Question: I've been looking for a way to solve this problem. I'm new to programming and was hoping someone could walk me through the thought process to solve this.
Write a program in Python that sorts all teh vertices in V = {1,...,n} according to the decreasing order of their degrees in a stable manner, for random input graph G ={V,E}.
Let V = {1,2,3,4,5} and

As a result, the output is given by B = {4,2,3,5,1}.
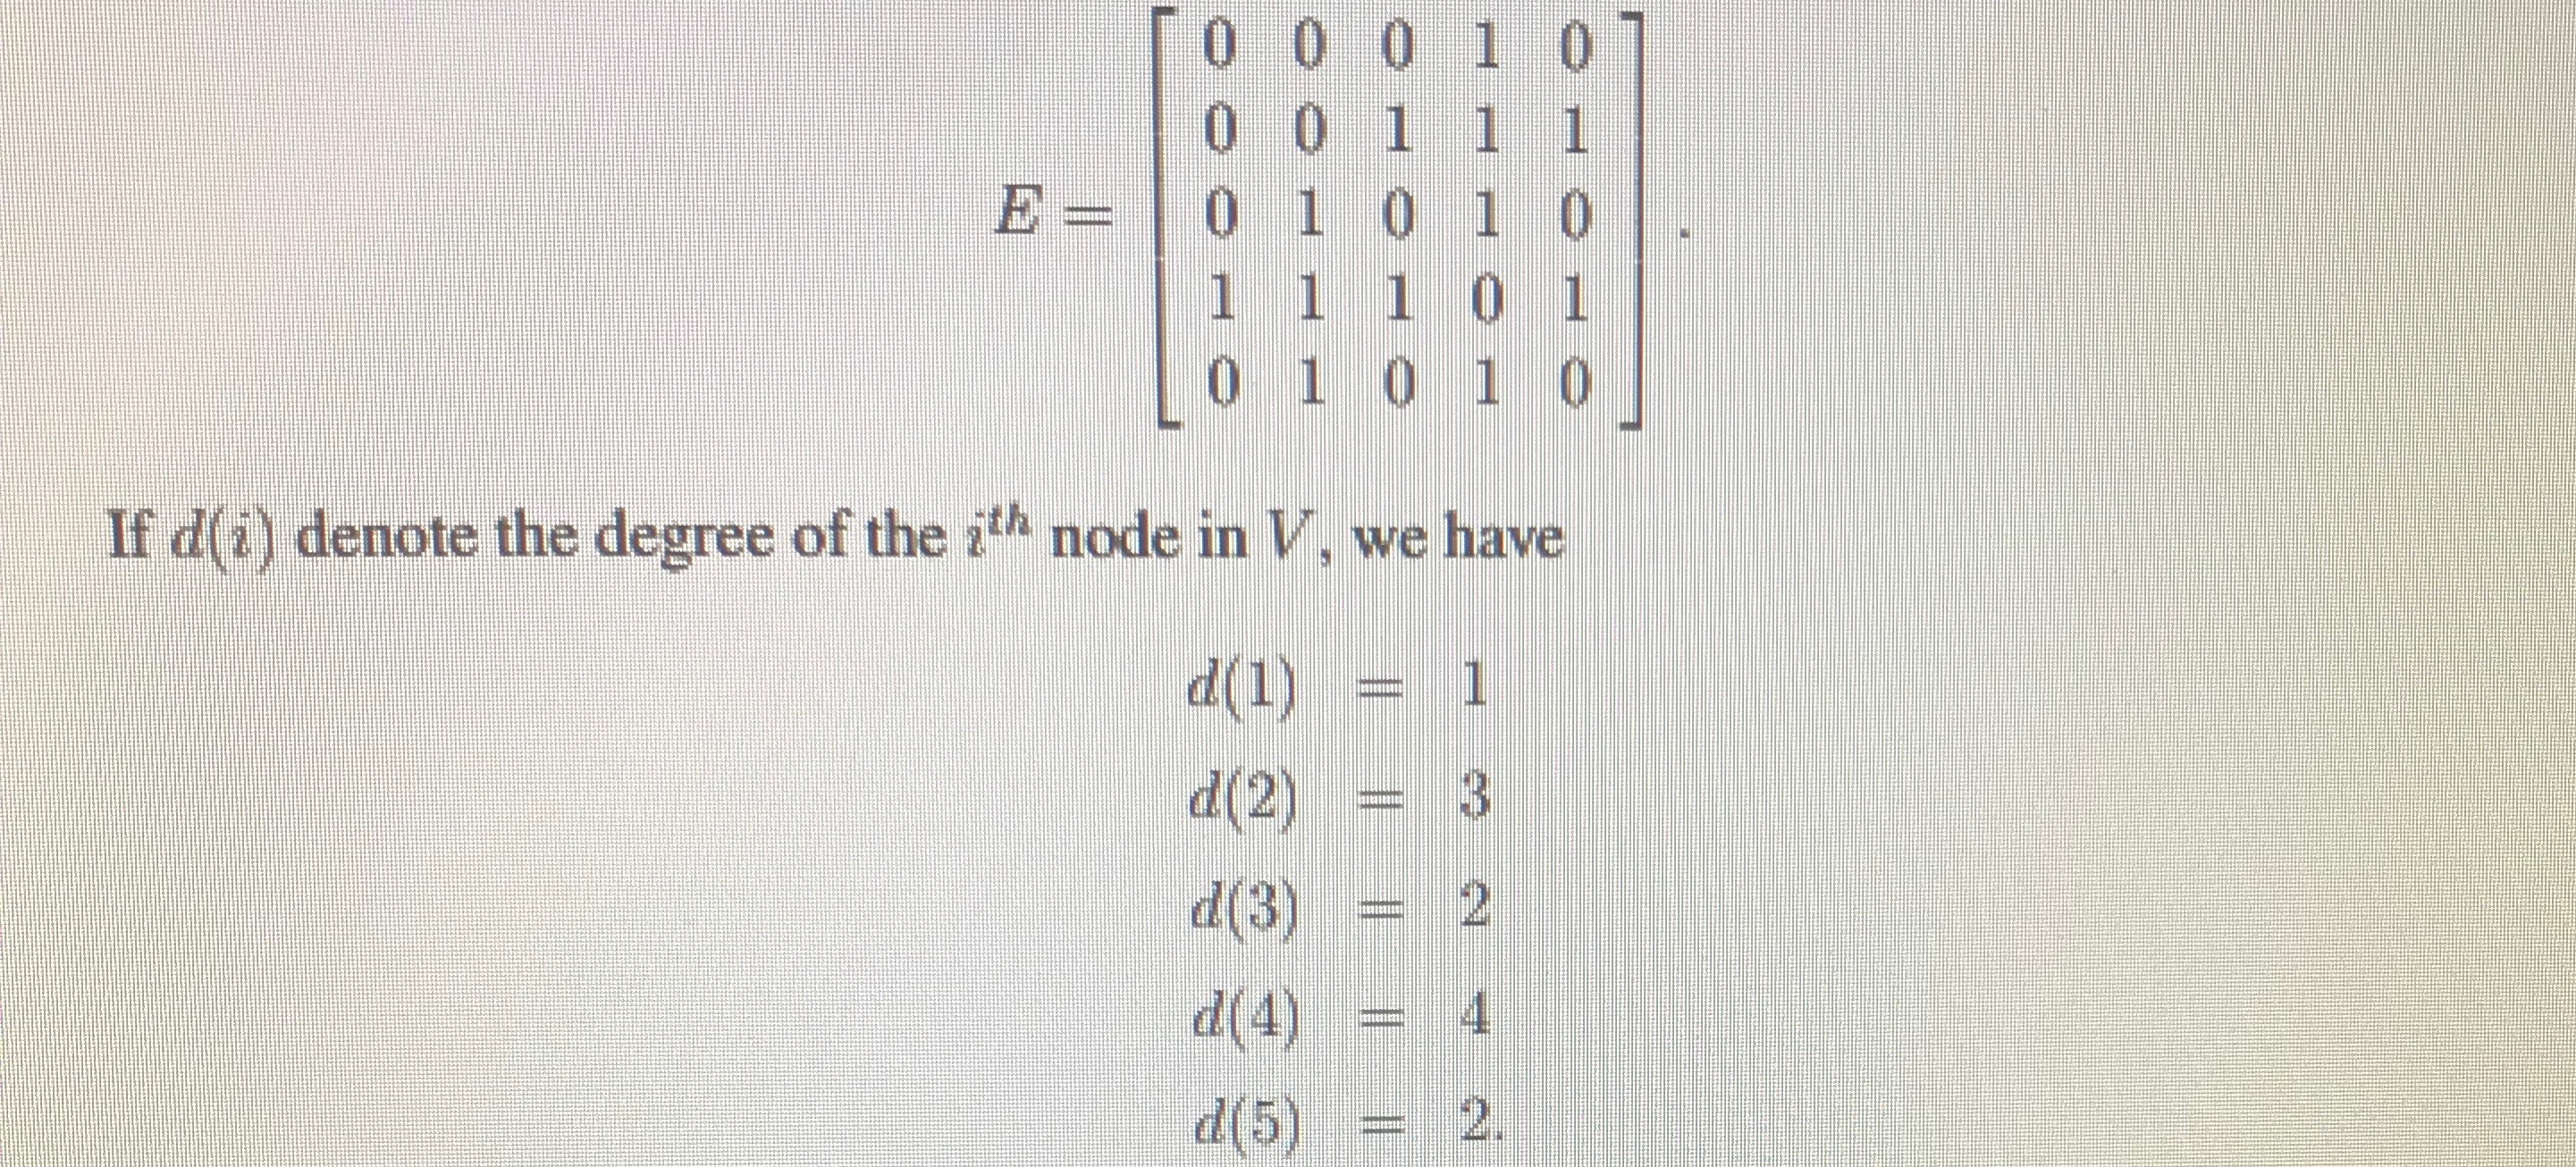
Answer: Try this:
'''
matrix = [[0, 0, 0, 1, 0], [0, 0, 1, 1, 1], [0, 1, 0, 1, 0], [1, 1, 1, 0, 1], [0, 1, 0, 1, 0]]
matrix.sort(key=sum, reverse=True)
print(matrix)
'''
This is in your expected output form:
'''
matrix = [[0, 0, 0, 1, 0], [0, 0, 1, 1, 1], [0, 1, 0, 1, 0], [1, 1, 1, 0, 1], [0, 1, 0, 1, 0]]
count_ones = [(i + 1, item.count(1)) for i, item in enumerate(matrix)]
count_ones.sort(key=lambda x: x[1], reverse=True)
result = [i[0] for i in count_ones]
print(result)
'''